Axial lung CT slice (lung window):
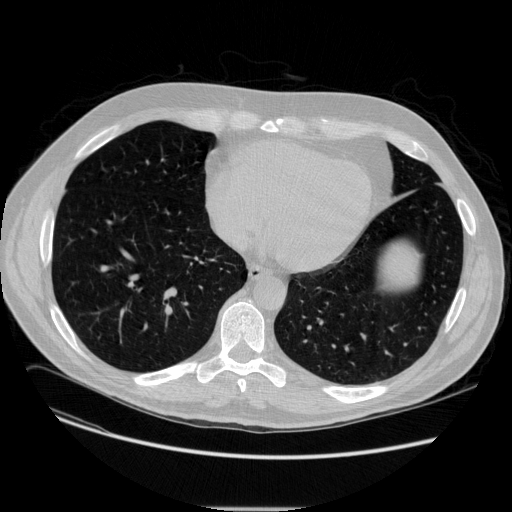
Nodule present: no